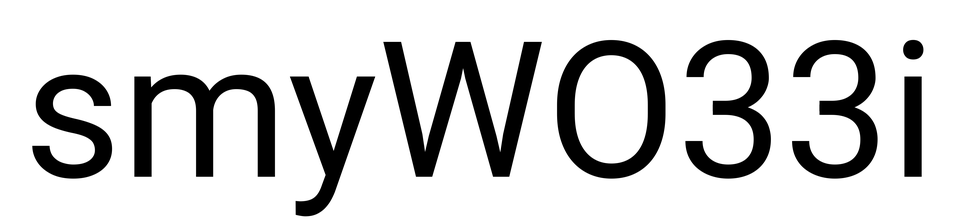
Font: Roboto_Regular